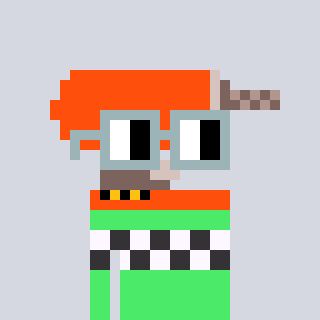
a pixel art character with square dark gray glasses, a drill-shaped head and a teal-colored body on a cool background